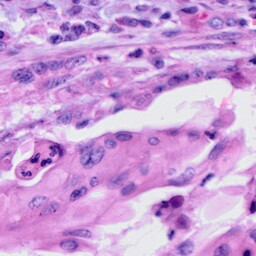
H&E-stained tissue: Cervix